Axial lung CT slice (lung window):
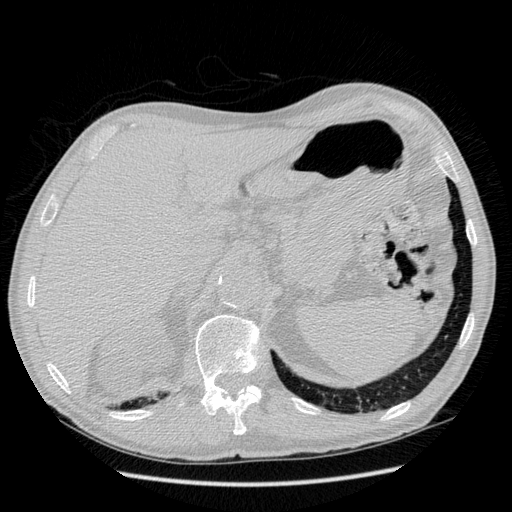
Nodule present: no